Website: macys
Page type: delivery-shipping
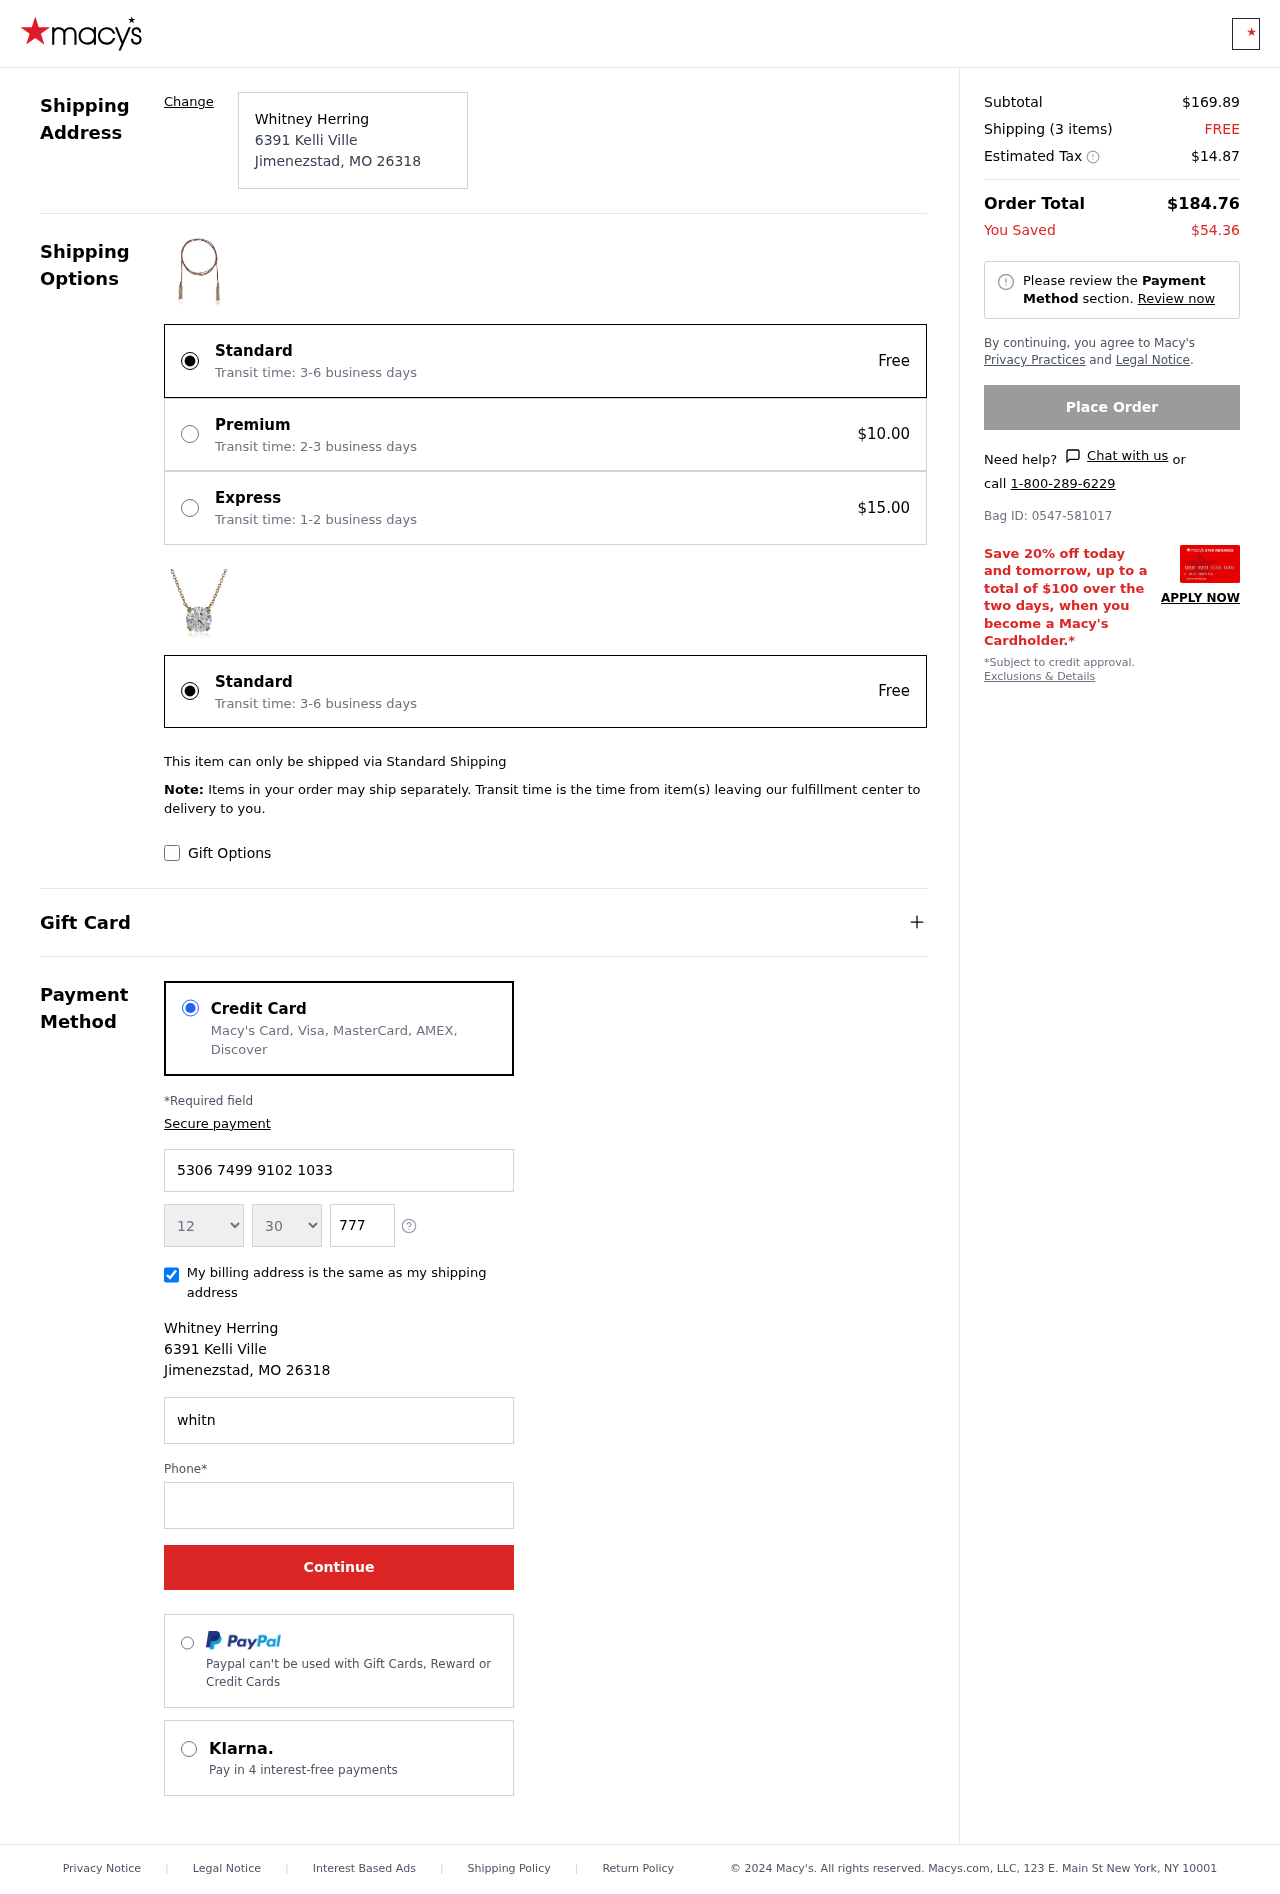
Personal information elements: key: PII_CARD_EXPIRY_MONTH
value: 12
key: PII_CARD_EXPIRY_YEAR
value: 30
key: PII_CITY
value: Jimenezstad
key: PII_CITY_STATE_ZIP
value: Jimenezstad, MO 26318
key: PII_FULLNAME
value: Whitney Herring
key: PII_POSTCODE
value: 26318
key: PII_STATE_ABBR
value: MO
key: PII_STREET
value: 6391 Kelli Ville
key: PII_CARD_NUMBER
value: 5306 7499 9102 1033
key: PII_CARD_CVV
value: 777
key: PII_EMAIL
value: whitneyherring@gmail.com
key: PII_PHONE
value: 3335377995
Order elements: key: ORDER_SUBTOTAL
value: $169.89
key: ORDER_NUM_ITEMS
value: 3
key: ORDER_SHIPPING_COST
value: FREE
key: ORDER_TAX
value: $14.87
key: ORDER_TOTAL
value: $184.76
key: ORDER_SAVINGS
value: $54.36
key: ORDER_BAG_ID
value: Bag ID: 0547-581017